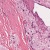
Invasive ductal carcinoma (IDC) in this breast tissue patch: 1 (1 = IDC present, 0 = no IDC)